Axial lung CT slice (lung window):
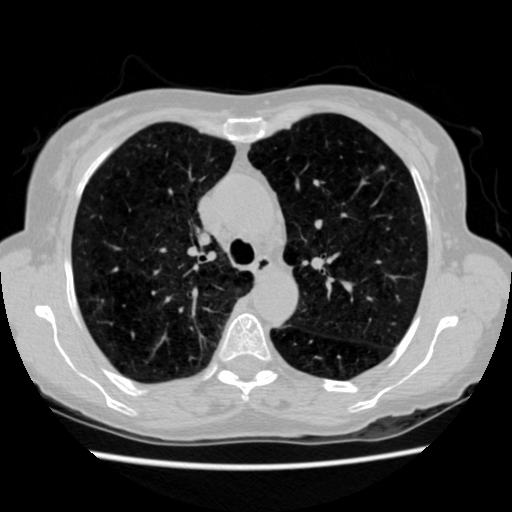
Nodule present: yes
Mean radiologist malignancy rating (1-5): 2.5